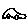
Label: car